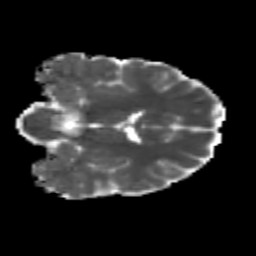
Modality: MD
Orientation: coronal
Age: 26
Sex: male
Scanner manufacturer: siemens
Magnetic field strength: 3 T
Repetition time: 3.5 s
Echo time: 0.113 s